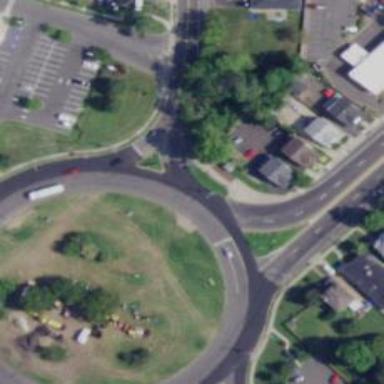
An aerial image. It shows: Primary highway intersecting roundabout.